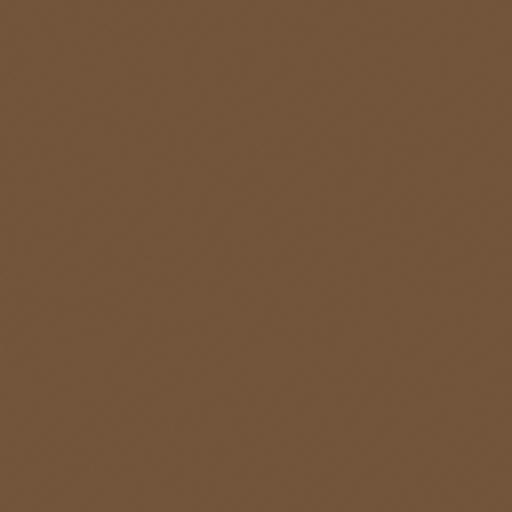
Tags: beige leather light perforated smooth